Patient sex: F
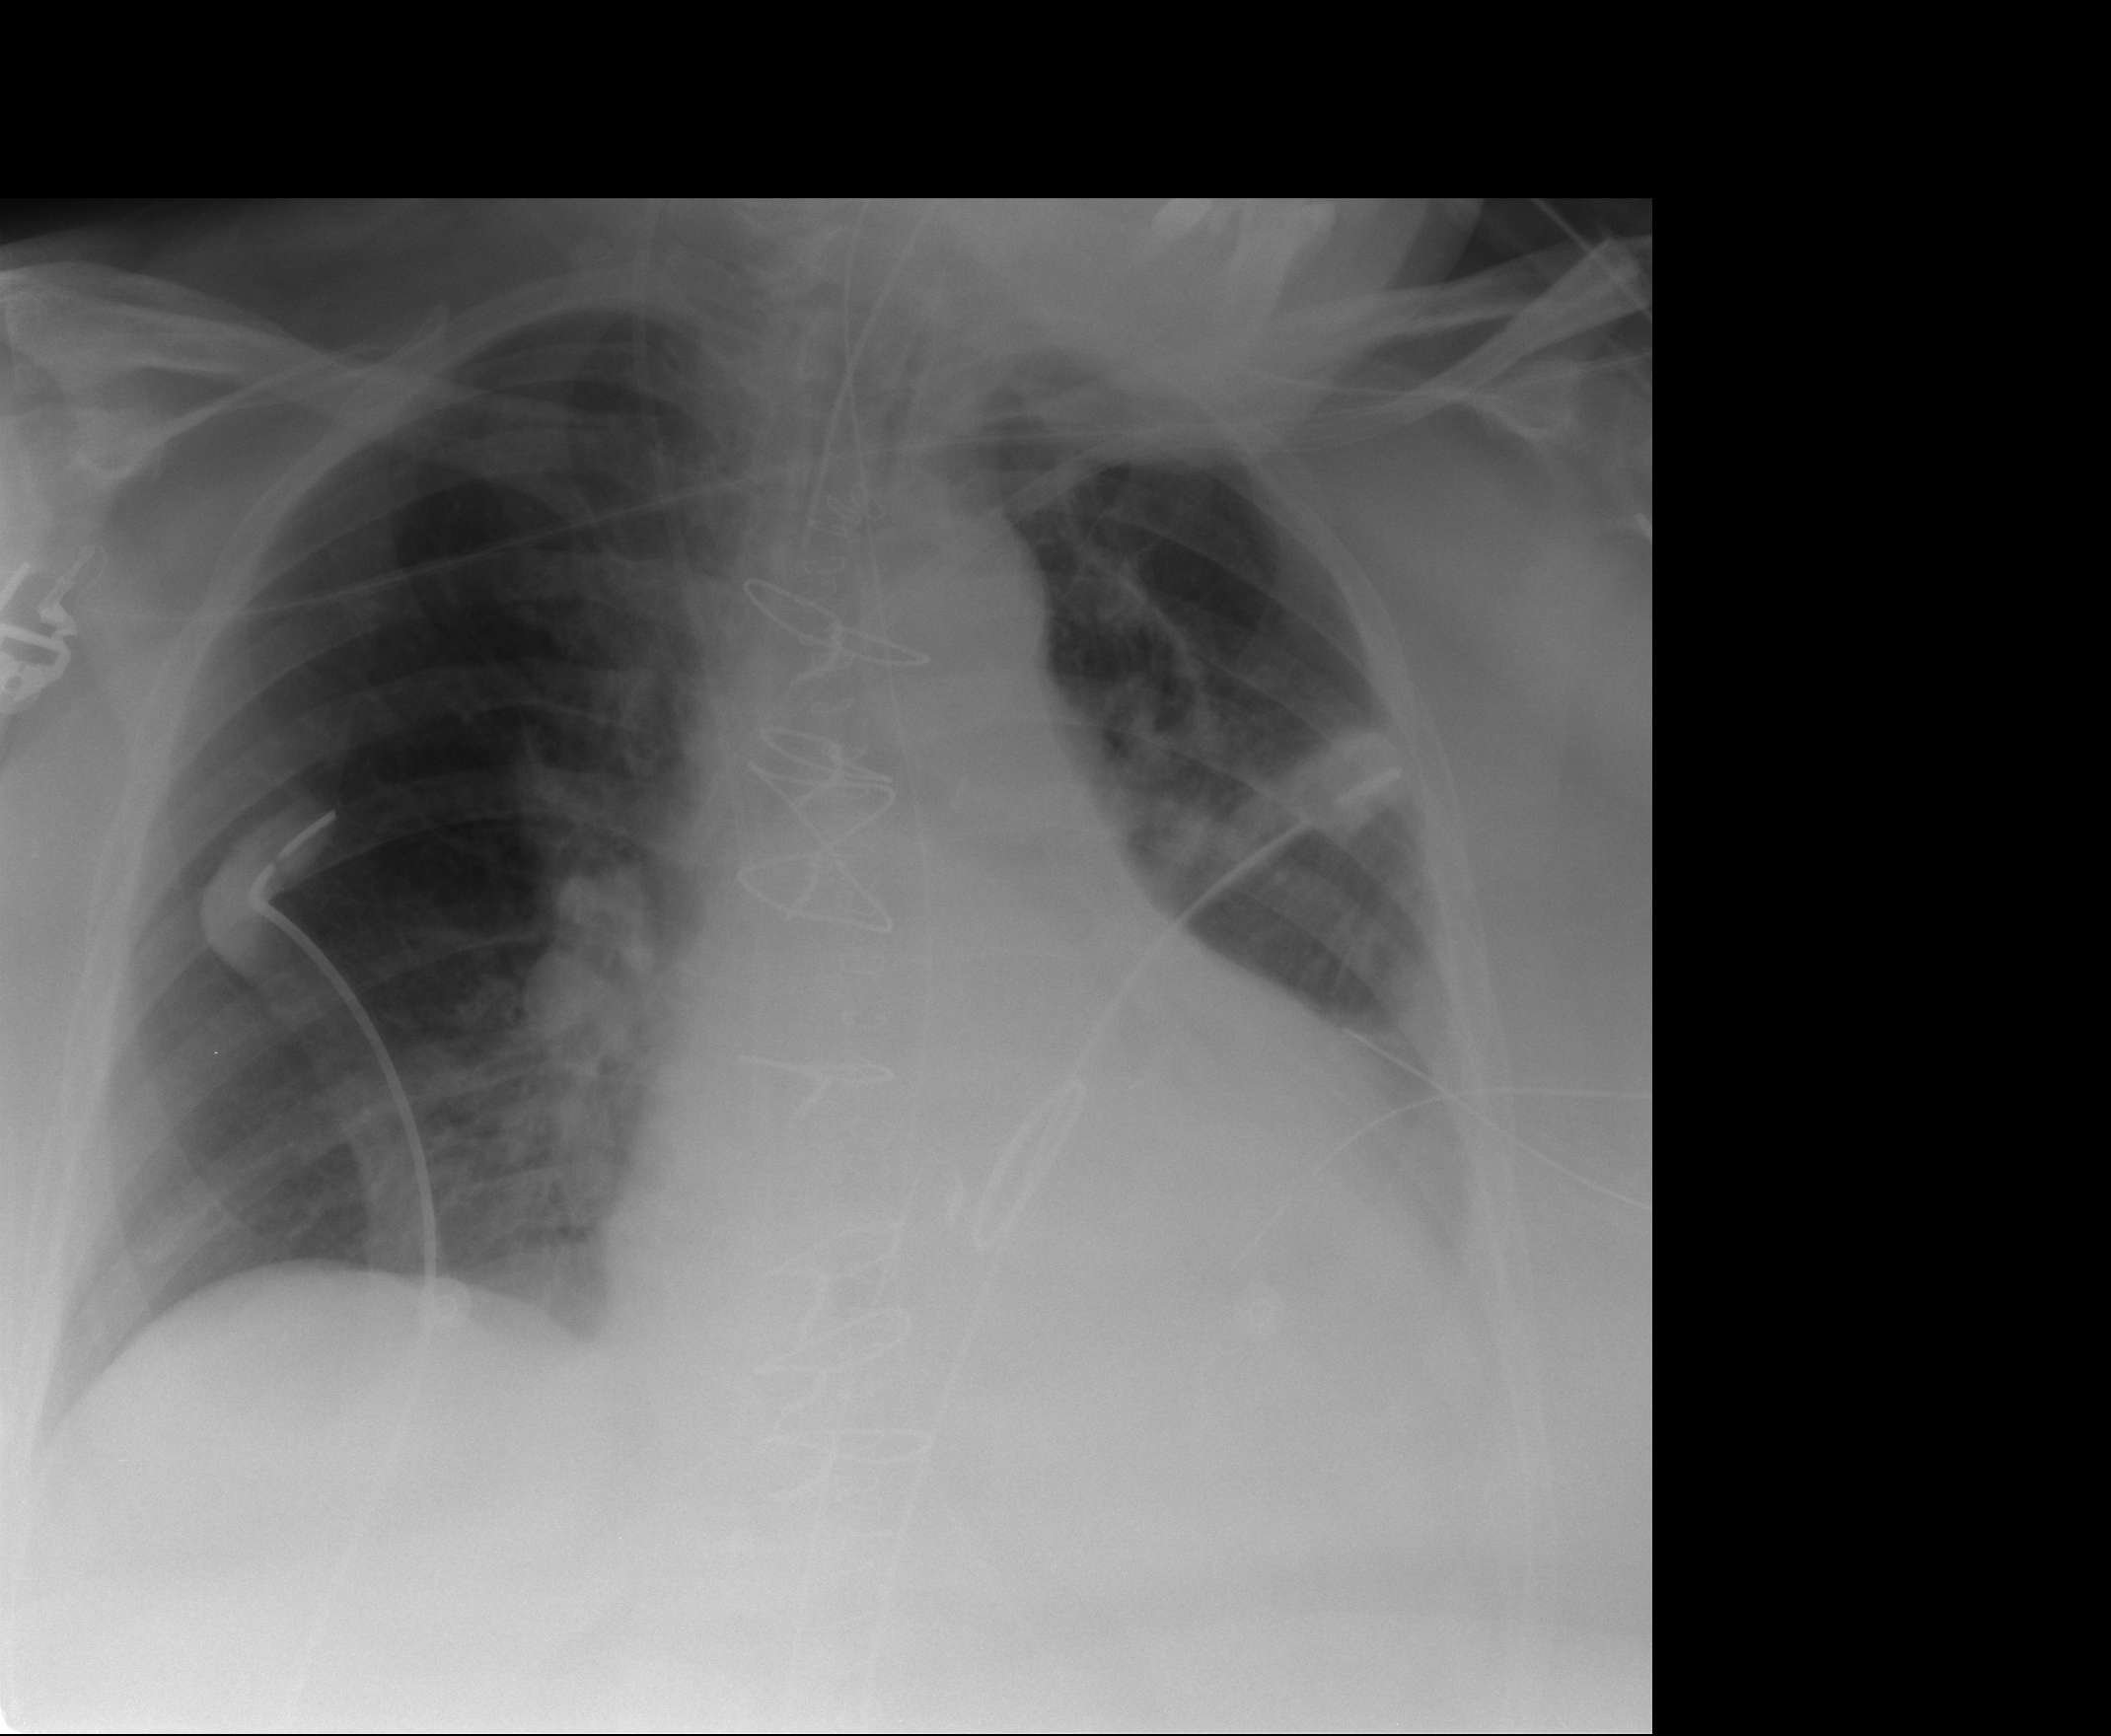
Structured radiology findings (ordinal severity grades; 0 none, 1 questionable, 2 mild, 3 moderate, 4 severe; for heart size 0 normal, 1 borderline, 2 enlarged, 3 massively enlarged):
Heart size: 2
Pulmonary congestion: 1
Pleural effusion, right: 0
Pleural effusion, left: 2
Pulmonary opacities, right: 0
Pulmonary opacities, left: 2
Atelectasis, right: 0
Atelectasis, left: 2